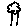
Label: tree